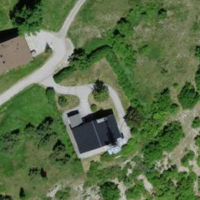
EUNIS habitat code: 40
Species observed at this site:
Hippocrepis emerus
Cephalanthera rubra